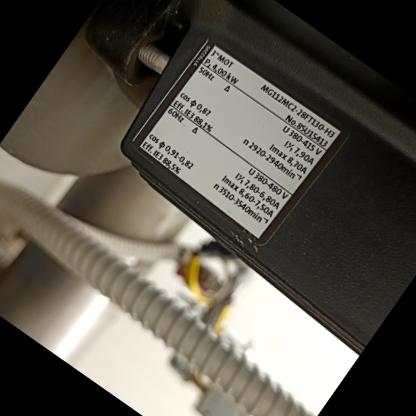
Klasa: tabliczka-znamionowa